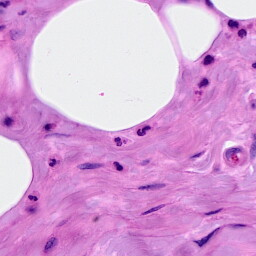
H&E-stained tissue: Breast